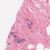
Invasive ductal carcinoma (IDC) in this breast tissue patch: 0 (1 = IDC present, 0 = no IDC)